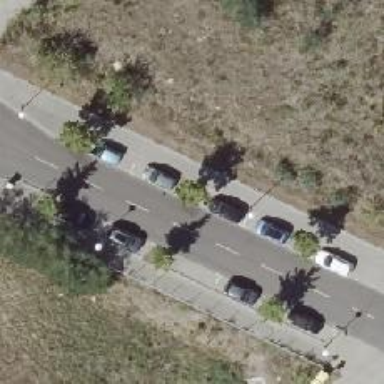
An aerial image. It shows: Avenue lined with broadleaved deciduous trees.